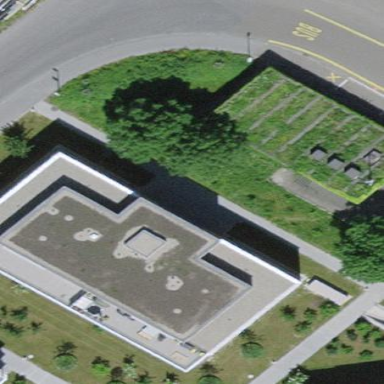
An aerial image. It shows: Service building.